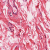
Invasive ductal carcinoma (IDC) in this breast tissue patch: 0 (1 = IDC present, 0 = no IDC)